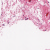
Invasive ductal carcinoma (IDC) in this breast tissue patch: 0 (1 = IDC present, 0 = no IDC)